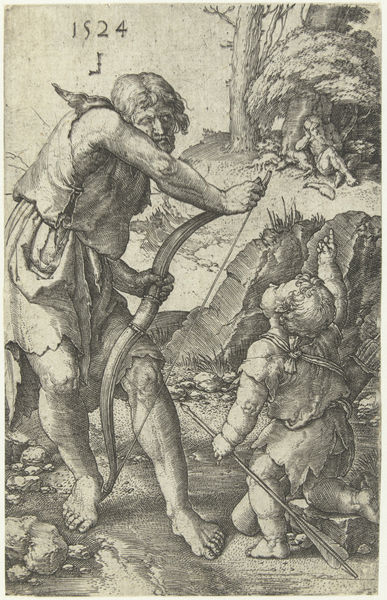
Titel: Lamech en Kaïn
Künstler: Lucas van Leyden
Standort: Amsterdam
Institution: Rijksmuseum
Schlagwörter: baum, fuß, mann, finger, grau, schwarz, beige, arm, steine, natur, höhle, engel, bogen, linien, zeigen, druck, stich, mittelalter, dürer, pfeil, albrecht, 1524